Question: I'm having a weird error with padding. I am creating a two-columns layout and when I try to add a padding to the footer div it takes more space than I want. I have already looked for this problem but couldn't find no useful answer.
For instance, if I put up 1 pixel on the code:
'''
#footer {
margin: 0.5em auto 0em auto;
background-color: #5f544d;
font-family: "Trebuchet MS";
width: 760px;
text-align: center;
padding: 1px 0.5em;
line-height: 1.1em;
}
'''
I end up getting more than 1 pixel of a padding, as seen here:

The top and bottom paddings have more than 1px of height.
So my question is what could be causing this problem?
I've put up a piece of the code in a fiddle and the problem is still there, so I guess the code I've included will be enough to solve this problem, if it isn't just tell me.
Fiddle link: <URL>
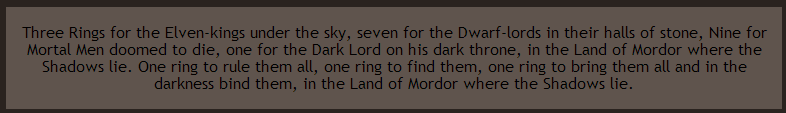
Answer: The issue is with your '<p>' tag. It has a margin space above and below. I recommend you reset the '<p>' tag margins somewhere in your CSS code.